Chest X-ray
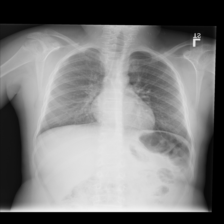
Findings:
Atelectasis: negative
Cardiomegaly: negative
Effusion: negative
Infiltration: negative
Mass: negative
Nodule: negative
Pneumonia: negative
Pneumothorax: negative
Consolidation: negative
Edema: negative
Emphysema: negative
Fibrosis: negative
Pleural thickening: negative
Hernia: negative